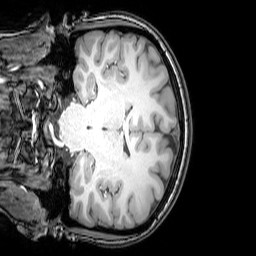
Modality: T1w
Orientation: coronal
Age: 22
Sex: female
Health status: healthy
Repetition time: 0.081 s
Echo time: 0.037 s